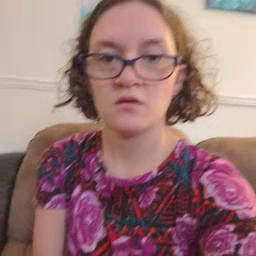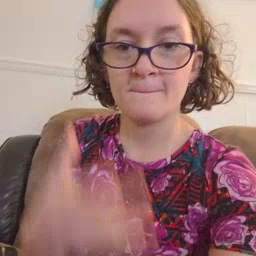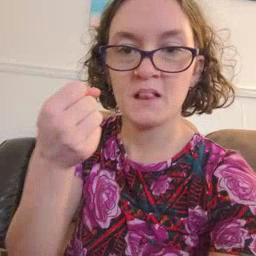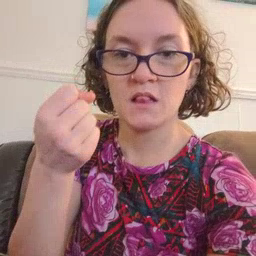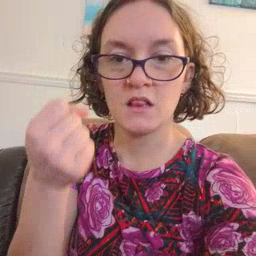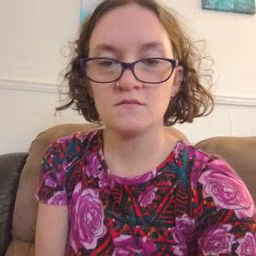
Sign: milk